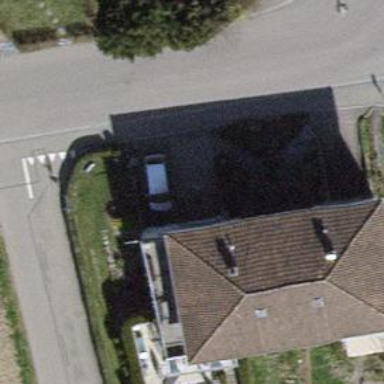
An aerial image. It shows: Building with tile roof.